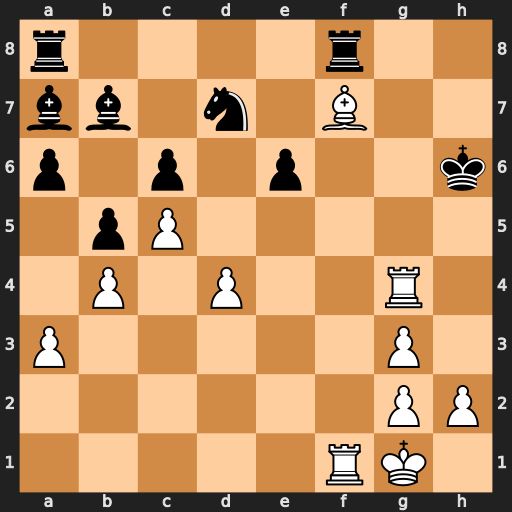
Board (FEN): r4r2/bb1n1B2/p1p1p2k/1pP5/1P1P2R1/P5P1/6PP/5RK1
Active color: w
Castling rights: -
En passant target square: -
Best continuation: Rff4 Rxf7 Rxf7